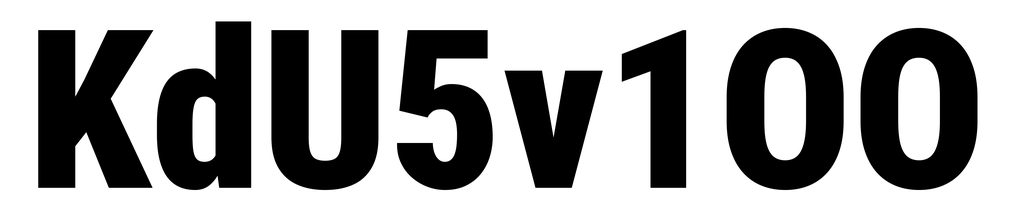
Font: Roboto_Condensed_Black